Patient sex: F
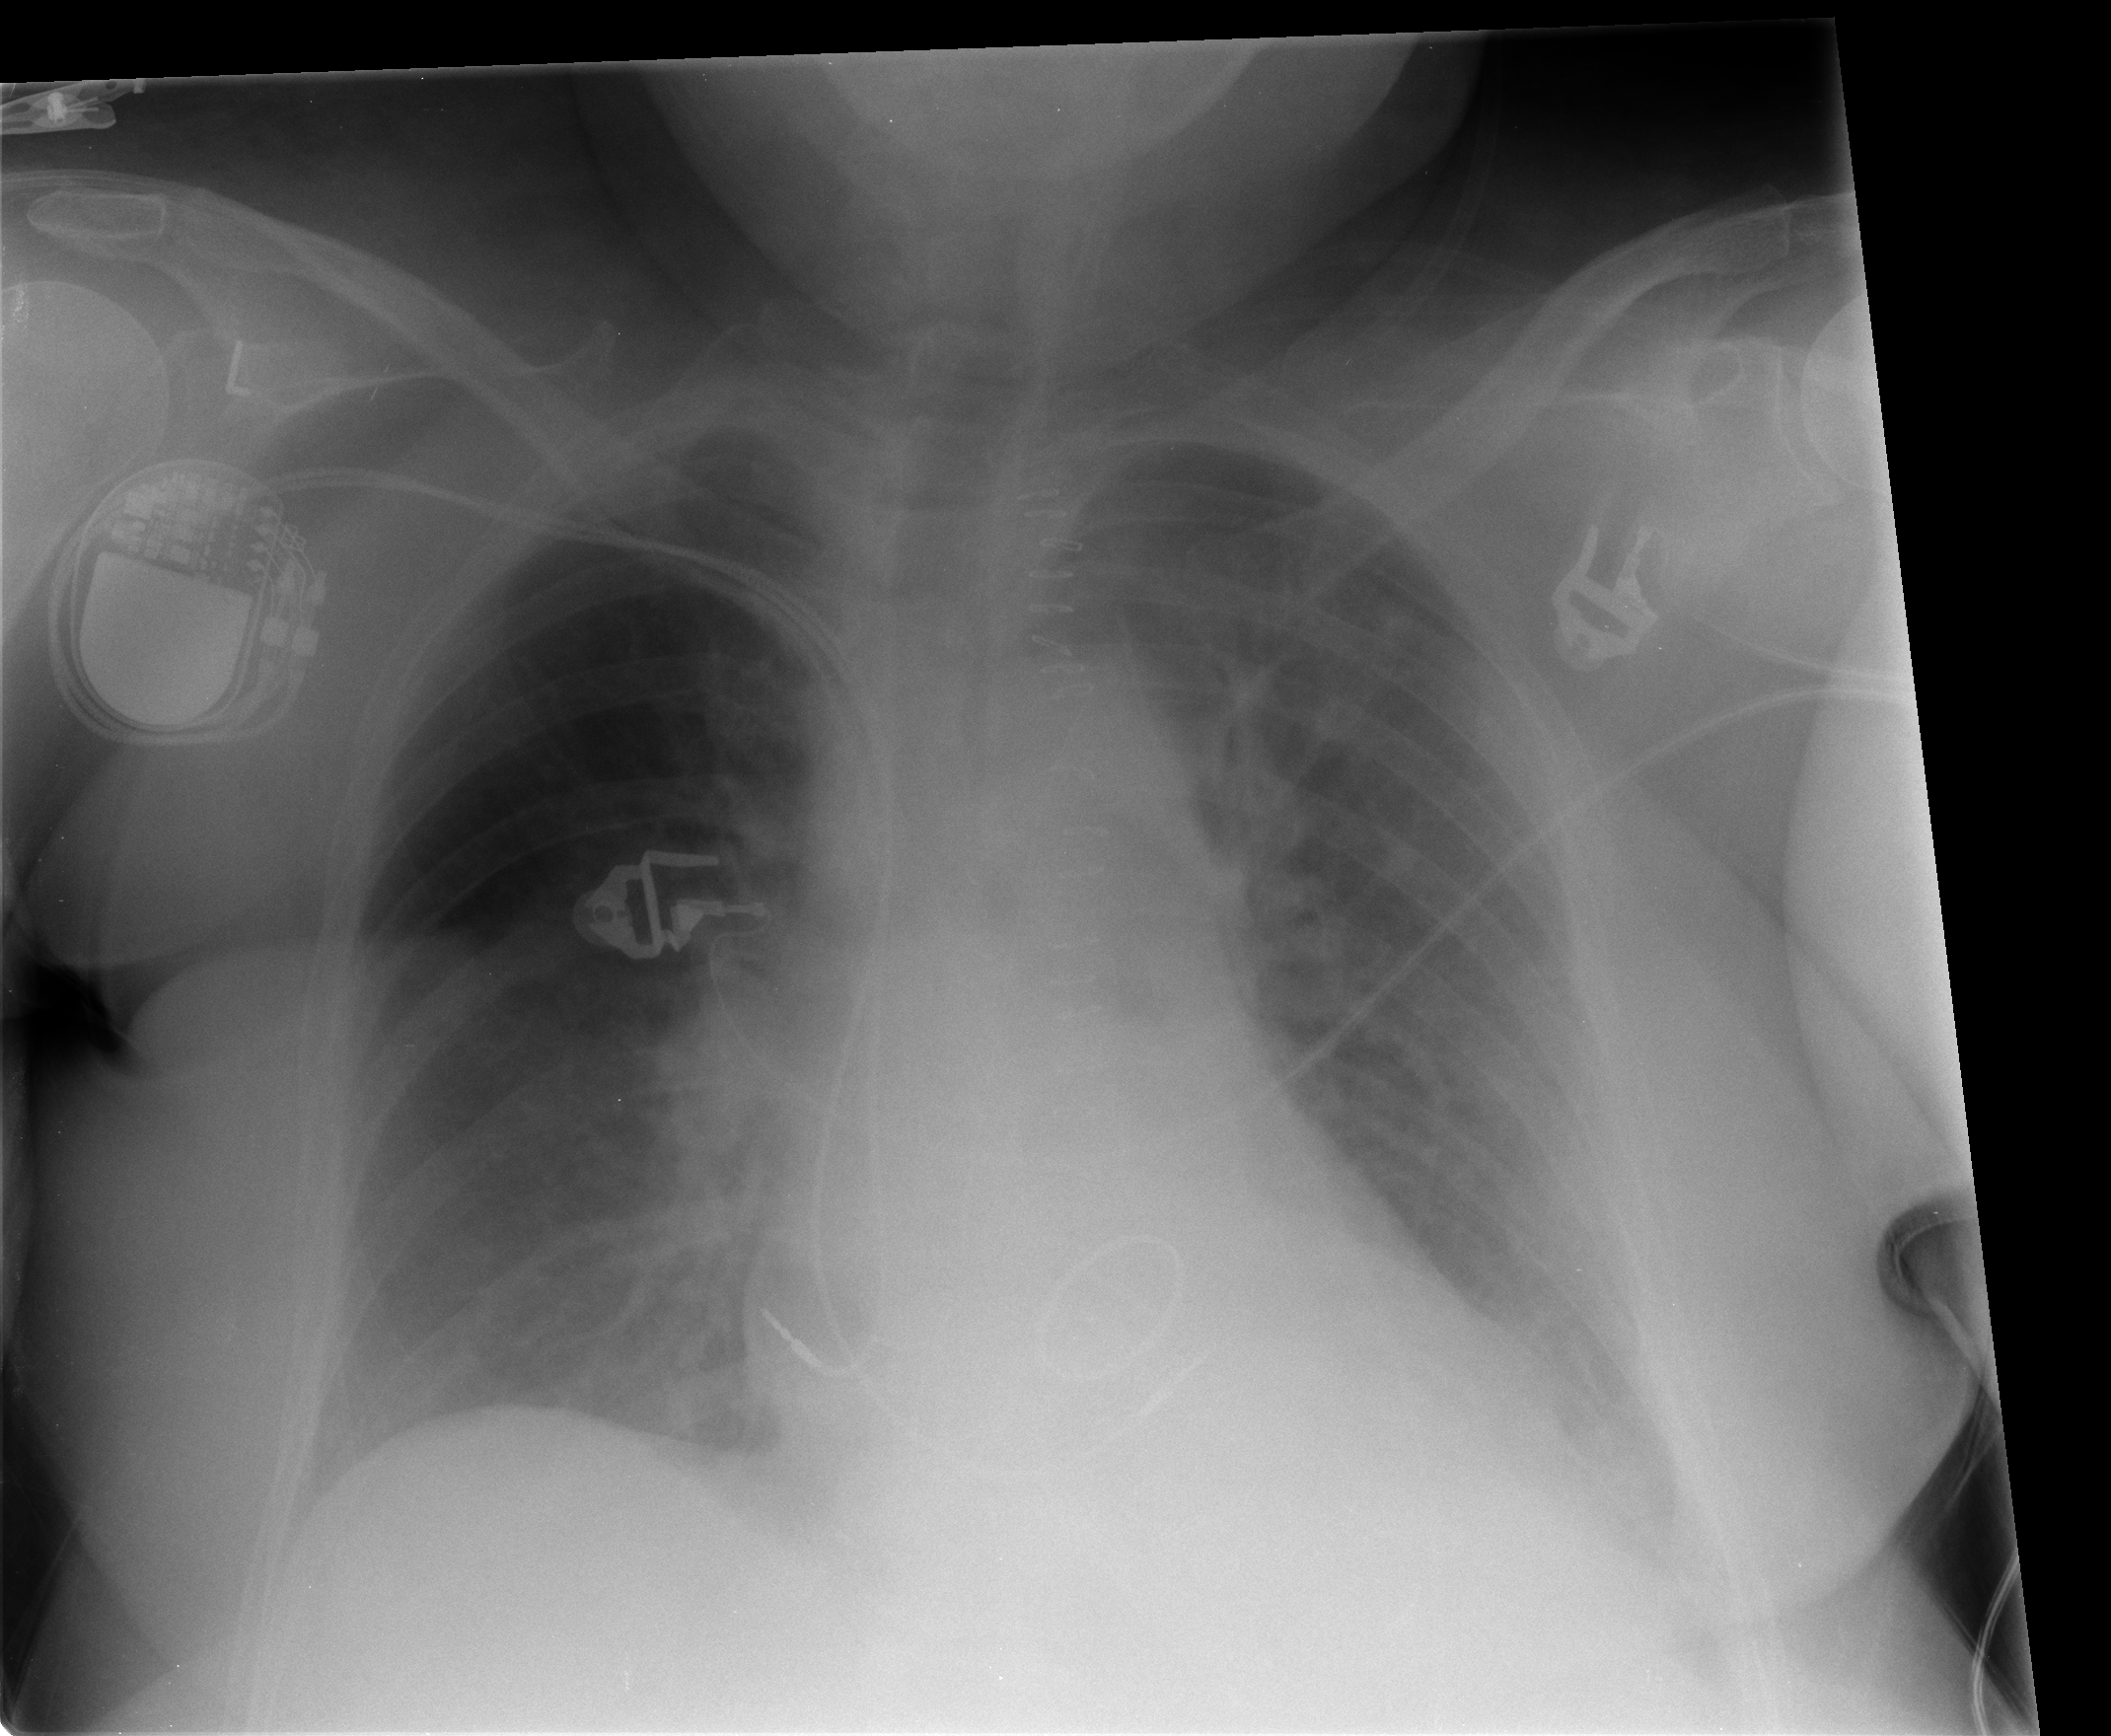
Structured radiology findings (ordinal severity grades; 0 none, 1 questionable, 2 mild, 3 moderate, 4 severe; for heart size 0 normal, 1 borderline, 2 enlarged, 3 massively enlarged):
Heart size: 0
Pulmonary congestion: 3
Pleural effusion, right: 0
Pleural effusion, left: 2
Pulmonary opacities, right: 0
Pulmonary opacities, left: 2
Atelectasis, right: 1
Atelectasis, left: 2